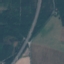
Land use / land cover: Highway